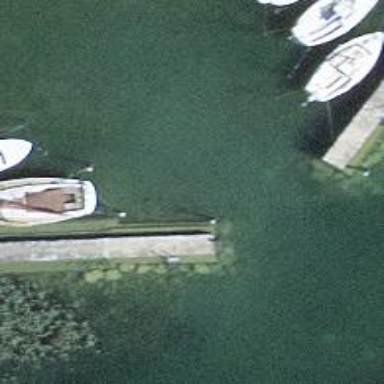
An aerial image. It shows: Man-made pier.